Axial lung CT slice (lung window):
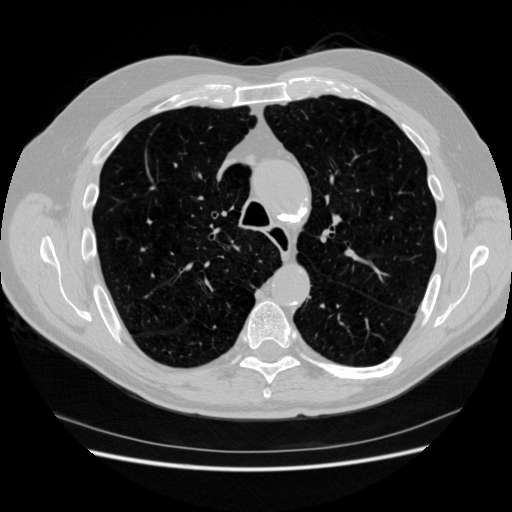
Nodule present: no